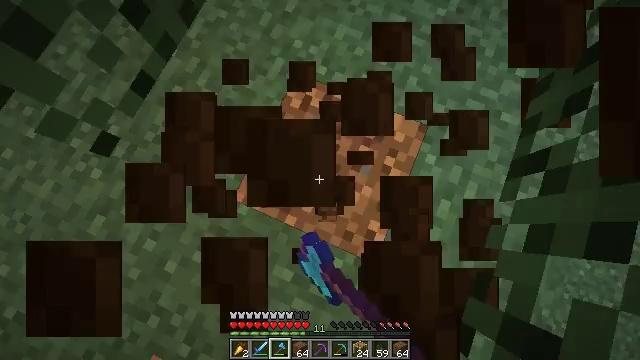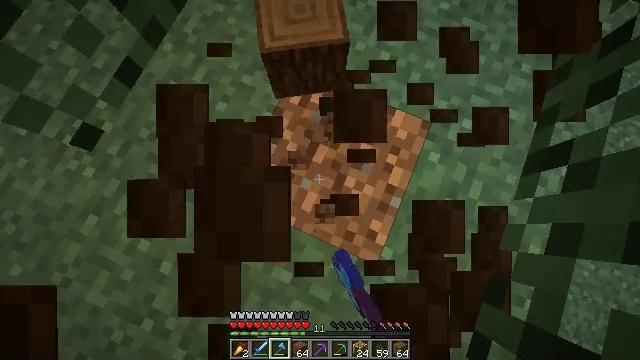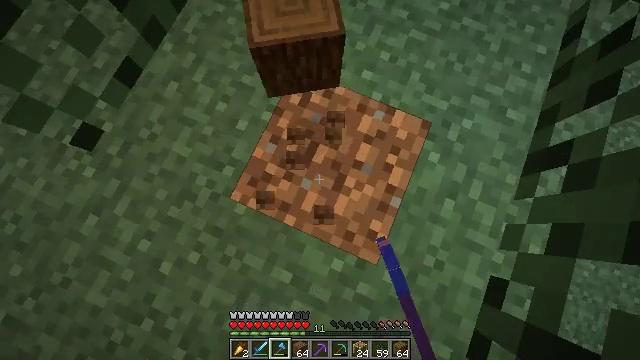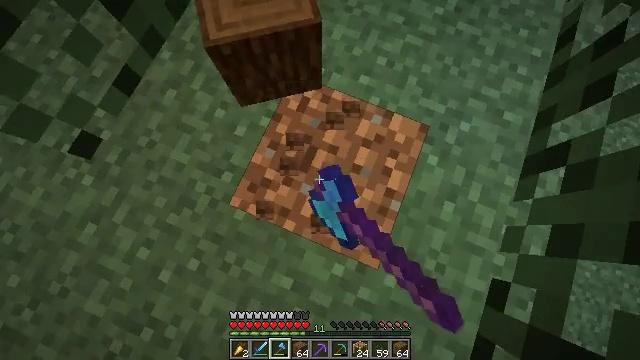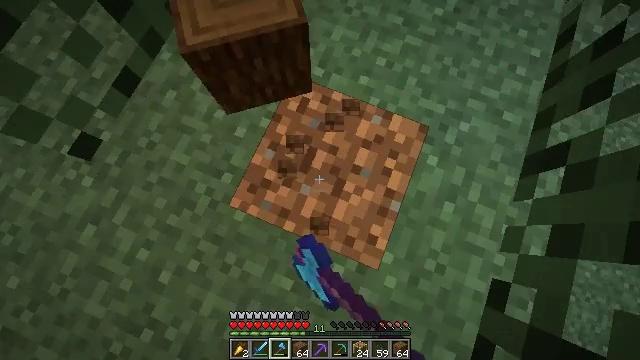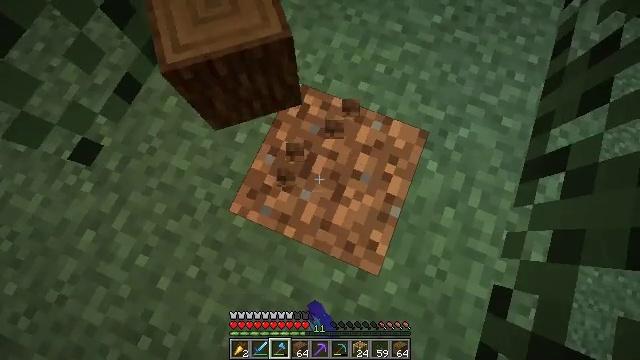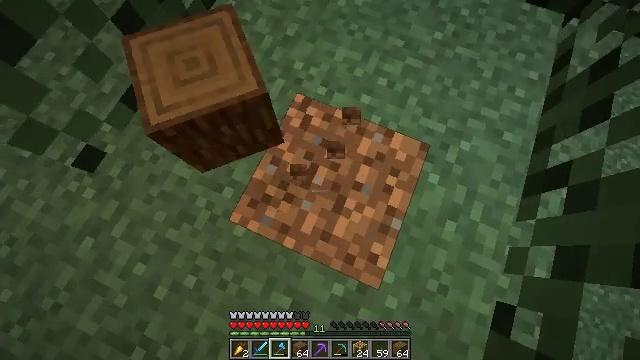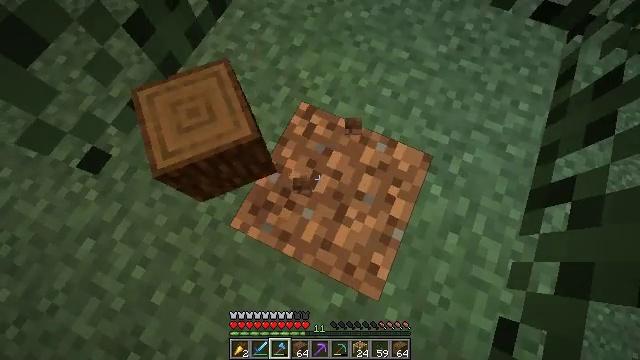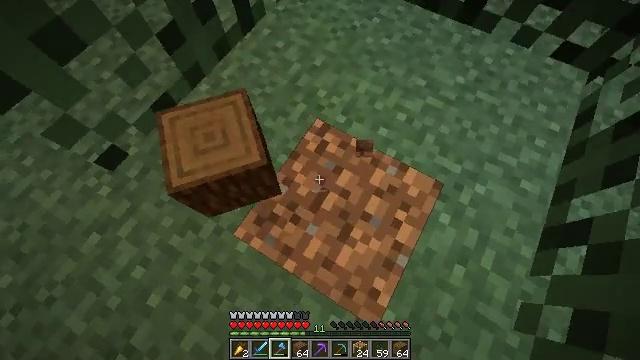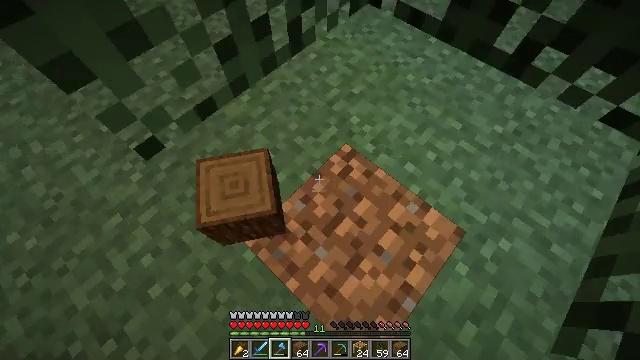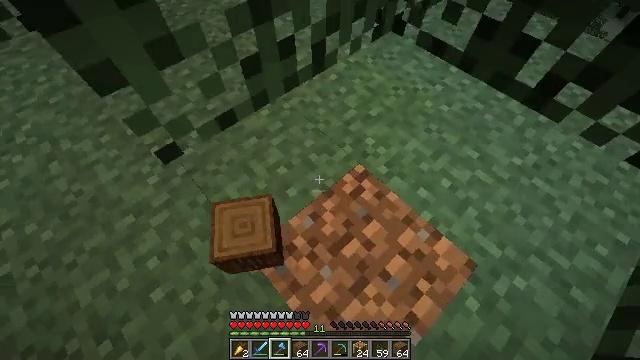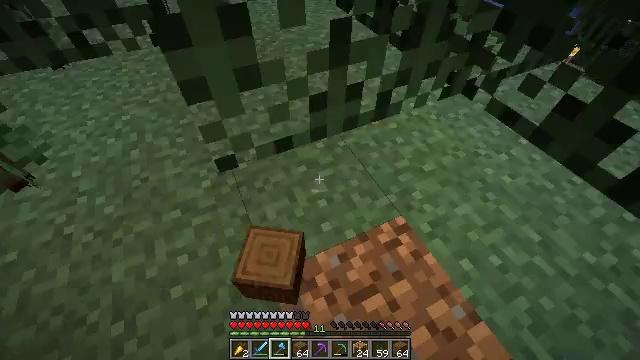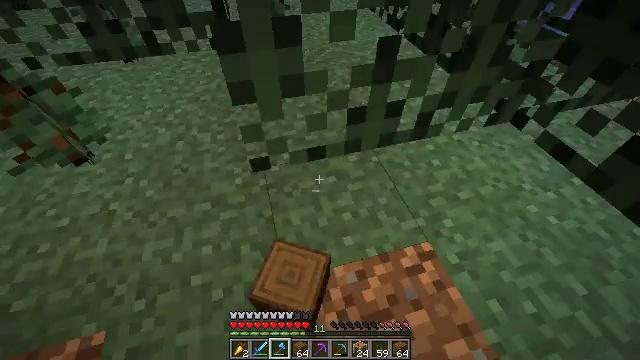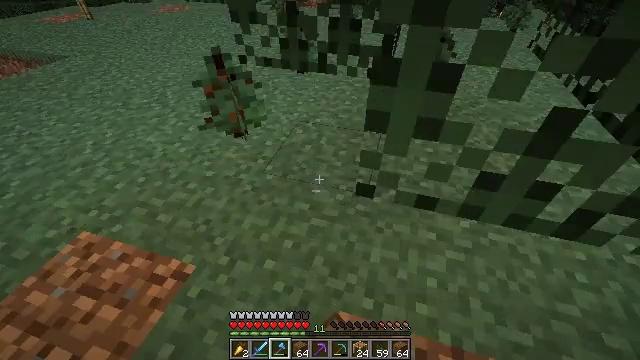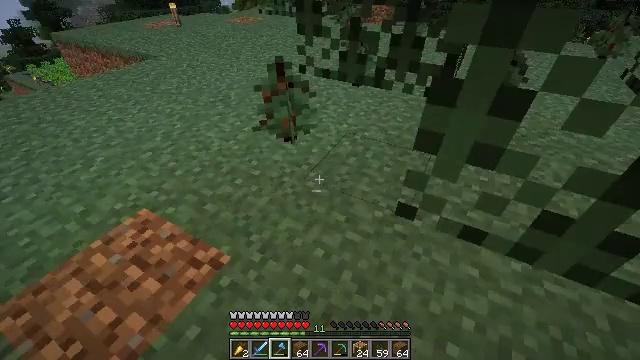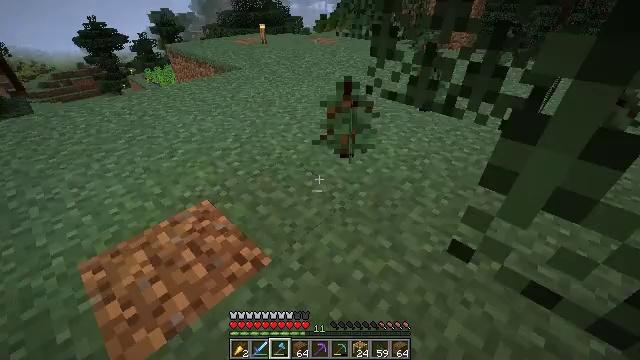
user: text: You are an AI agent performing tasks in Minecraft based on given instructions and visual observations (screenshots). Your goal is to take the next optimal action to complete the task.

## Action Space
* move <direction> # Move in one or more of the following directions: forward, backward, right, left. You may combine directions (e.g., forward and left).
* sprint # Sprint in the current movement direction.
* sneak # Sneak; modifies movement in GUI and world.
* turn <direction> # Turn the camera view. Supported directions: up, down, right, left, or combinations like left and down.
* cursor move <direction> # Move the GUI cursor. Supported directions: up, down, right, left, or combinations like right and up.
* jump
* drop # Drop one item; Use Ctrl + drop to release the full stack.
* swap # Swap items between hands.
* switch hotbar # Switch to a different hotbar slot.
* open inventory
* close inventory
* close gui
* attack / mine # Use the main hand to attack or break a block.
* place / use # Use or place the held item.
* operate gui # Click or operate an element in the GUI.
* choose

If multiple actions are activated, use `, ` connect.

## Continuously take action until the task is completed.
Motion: motion action
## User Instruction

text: Punch the spruce leaves to get saplings.
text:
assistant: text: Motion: attack / mine
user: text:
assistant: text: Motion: attack / mine
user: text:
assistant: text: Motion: turn up, attack / mine
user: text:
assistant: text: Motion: no_op
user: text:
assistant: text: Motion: turn up
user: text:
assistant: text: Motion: turn left and up
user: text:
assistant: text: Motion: turn left and up
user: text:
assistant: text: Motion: turn left and up
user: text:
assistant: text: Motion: turn left and up
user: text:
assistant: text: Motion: turn left and up
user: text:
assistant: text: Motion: turn left and up
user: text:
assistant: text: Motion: turn left and up
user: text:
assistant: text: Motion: turn left and up
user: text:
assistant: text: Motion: turn left and up
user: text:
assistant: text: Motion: turn left and up
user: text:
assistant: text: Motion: turn left and up
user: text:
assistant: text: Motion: turn left and up
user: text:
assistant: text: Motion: turn left and up
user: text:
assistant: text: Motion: turn left and up
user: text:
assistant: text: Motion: no_op
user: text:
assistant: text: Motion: no_op
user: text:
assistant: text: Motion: no_op
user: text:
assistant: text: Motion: no_op
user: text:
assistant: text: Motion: move forward
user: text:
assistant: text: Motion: move forward
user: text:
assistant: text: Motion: move forward
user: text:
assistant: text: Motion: move forward
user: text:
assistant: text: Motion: move forward
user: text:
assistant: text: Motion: move forward
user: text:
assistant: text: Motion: move forward, sprint